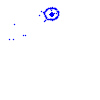
Particle: pion